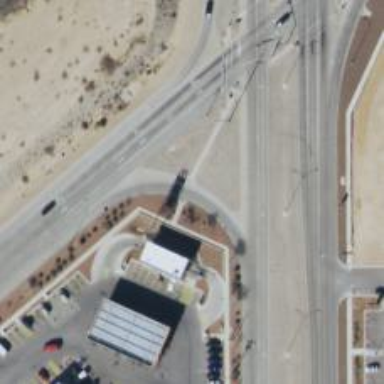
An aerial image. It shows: Frontage road connected to trunk link highway.